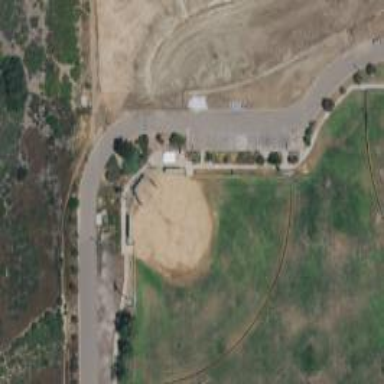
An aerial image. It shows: Dirt baseball pitch for leisure and sport.